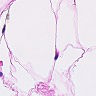
Metastatic tissue present: no